Field crop: maize
Growth stage: 2
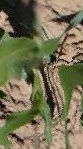
Species: maize